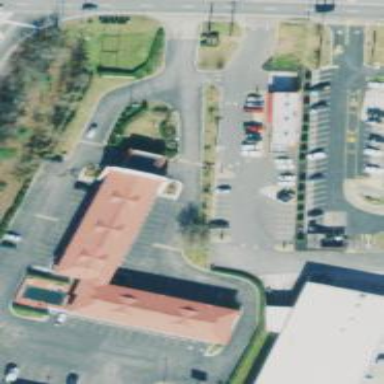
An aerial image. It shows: Hotel building.